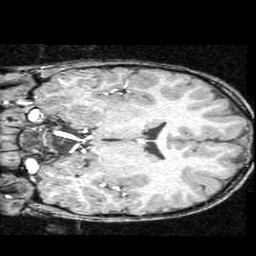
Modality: T1w
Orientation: coronal
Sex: male
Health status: ill
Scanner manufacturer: ge
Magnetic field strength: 1.5 T
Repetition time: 21 s
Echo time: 0.008 s